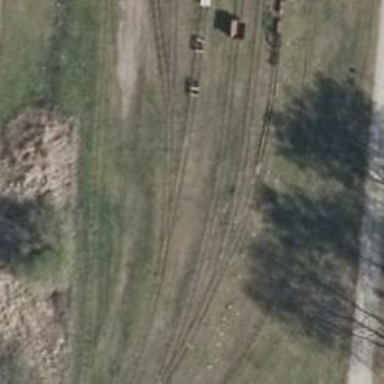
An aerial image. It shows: Preserved narrow-gauge railway.